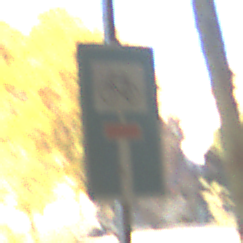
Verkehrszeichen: SackgasseRadverkehrDurchlaessig
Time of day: Midday
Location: Outdoor (Urban)
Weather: Clear
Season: NotSpecified
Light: Natural